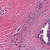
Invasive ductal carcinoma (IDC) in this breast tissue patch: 0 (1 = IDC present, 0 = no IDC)